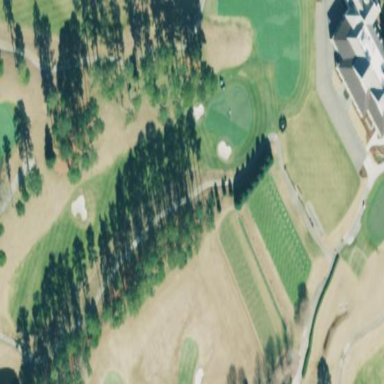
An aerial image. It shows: Golf fairway in the image.